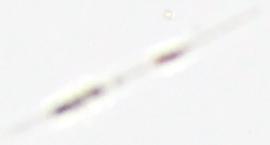
Label: Rhizosolenia